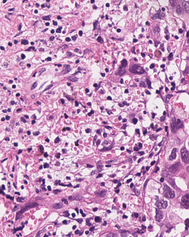
Tumor epithelial tissue: yes
Tumor-associated stroma tissue: yes
Normal tissue: no